【题型】选择题　【知识点】解析几何　【难度】medium
设 \(O\) 为坐标原点，\(P\) 是以 \(F\) 为焦点的抛物线 \(y^2 = 4x\) 上任意一点，\(M\) 是线段 \(PF\) 上的点，且 \(|PM| = 3|MF|\)，则直线 \(OM\) 的斜率的最大值为（）
\vspace{1em}
A. \(\sqrt{2}\)
B. \(\dfrac{\sqrt{3}}{3}\)
C. \(\dfrac{\sqrt{5}}{2}\)
D. \(\dfrac{\sqrt{3}}{2}\)
【解答】
【答案】\(\boldsymbol{B}\)

【分析】设 \(M(x_0, y_0)\)，\(P(m, n)\)，确定 \(y_0 > 0\)，根据向量之间的关系得到
\[
\begin{cases}
m = 4x_0 - 3 \\
n = 4y_0
\end{cases},
\]
得到 \(y_0^2 + \dfrac{3}{4} = x_0\)，\(k_{OM} = \dfrac{1}{y_0 + \dfrac{3}{4y_0}}\)，利用均值不等式计算得到答案。

【详解】\(F(1,0)\)，设 \(M(x_0, y_0)\)，显然当 \(y_0 < 0\) 时，\(k_{OM} < 0\)，当 \(y_0 > 0\) 时，\(k_{OM} > 0\)，要想求解直线 \(OM\) 的斜率的最大值，此时 \(y_0 > 0\)。

\vspace{1em}

\vspace{1em}

设 \(P(m, n)\)，\(|PM| = 3|MF|\)，\(y_0 > 0\)，则 \(\overrightarrow{PM} = 3\overrightarrow{MF}\)，即 \((x_0 - m, y_0 - n) = 3(1 - x_0, -y_0)\)，

解得
\[
\begin{cases}
m = 4x_0 - 3 \\
n = 4y_0
\end{cases}.
\]

\(n^2 = 4m\)，故 \(16y_0^2 = 4(4x_0 - 3)\)，即 \(y_0^2 + \dfrac{3}{4} = x_0\)，

\(y_0 > 0\)，故
\[
k_{OM} = \frac{y_0}{x_0} = \frac{y_0}{y_0^2 + \dfrac{3}{4}} = \frac{1}{y_0 + \dfrac{3}{4y_0}} \leq \frac{1}{2\sqrt{y_0 \cdot \dfrac{3}{4y_0}}} = \frac{\sqrt{3}}{3},
\]

当且仅当 \(y_0 = \dfrac{3}{4y_0}\)，即 \(y_0 = \dfrac{\sqrt{3}}{2}\) 时，等号成立，故直线 \(OM\) 的斜率的最大值为 \(\dfrac{\sqrt{3}}{3}\)。

故选：\(\boldsymbol{B}\)
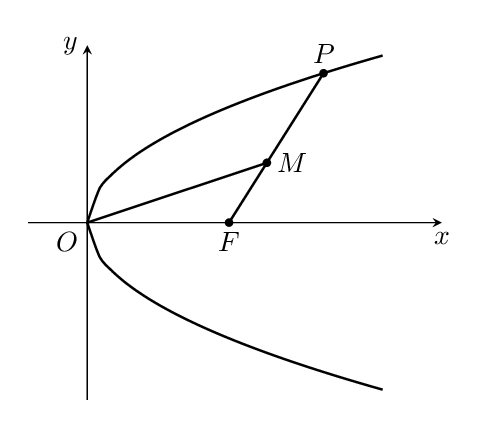